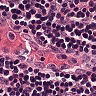
Metastatic tissue present: no